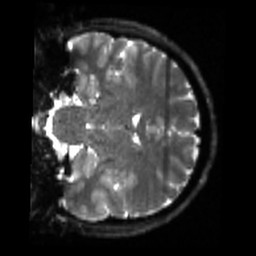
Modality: sbref
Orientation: coronal
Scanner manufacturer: siemens
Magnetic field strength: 3 T
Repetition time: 4 s
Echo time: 0.0594 s